Question: I would like ,if the wifi is disabled , to display a dialog to the user ,that can decide if he wants to enable or disable the wifi.
Well i can see if the wifi is enabled or not, but how could i display that settings dialog.
This is the code i'm using :
'''
if(wifiMan.isWifiEnabled()==false){
Log.i("DEBUG","turning on wifi");
wifiMan.setWifiEnabled(true);//I would like that the user decide
}
else {
Log.i("DEBUG","wifi is on");
}
'''
: i used : startActivity(new Intent(Settings.ACTION_WIFI_SETTINGS)); but i'm getting this error : ACTION_WIFI_SETTINGS cannot be resolved or is not a field
I would like to have this interactive dialogue :

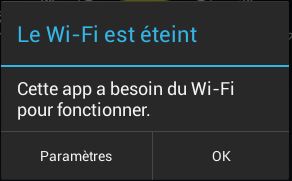
Answer: you can try this way if that is not working. The problem is may be you import wrong namespace.
try this
> android.app.activity.startActivity(new
android.content.Intent.Intent(android.provider.settings.Settings.ACTION_WIFI_SE TTINGS));
In case above does not work.you can also try with this
'''
startActivity(new Intent(WifiManager.ACTION_PICK_WIFI_NETWORK));
'''
Create dialog like this :
'''
AlertDialog.Builder alertDialogBuilder = new AlertDialog.Builder(
context);
// set title
alertDialogBuilder.setTitle("Wifi Settings");
// set dialog message
alertDialogBuilder
.setMessage("Do you want to enable WIFI ?")
.setCancelable(false)
.setPositiveButton("Yes",new DialogInterface.OnClickListener() {
public void onClick(DialogInterface dialog,int id) {
//enable wifi
wifiMan.setWifiEnabled(true);
}
})
.setNegativeButton("No",new DialogInterface.OnClickListener() {
public void onClick(DialogInterface dialog,int id) {
//disable wifi
wifiMan.setWifiEnabled(false);
}
});
// create alert dialog
AlertDialog alertDialog = alertDialogBuilder.create();
// show it
alertDialog.show();
'''